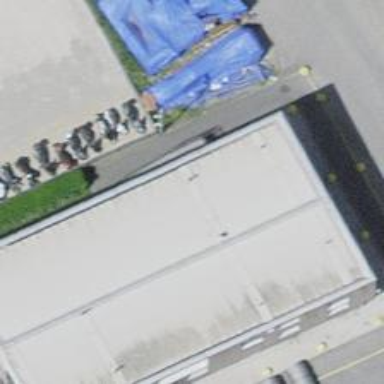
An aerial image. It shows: Commercial building.